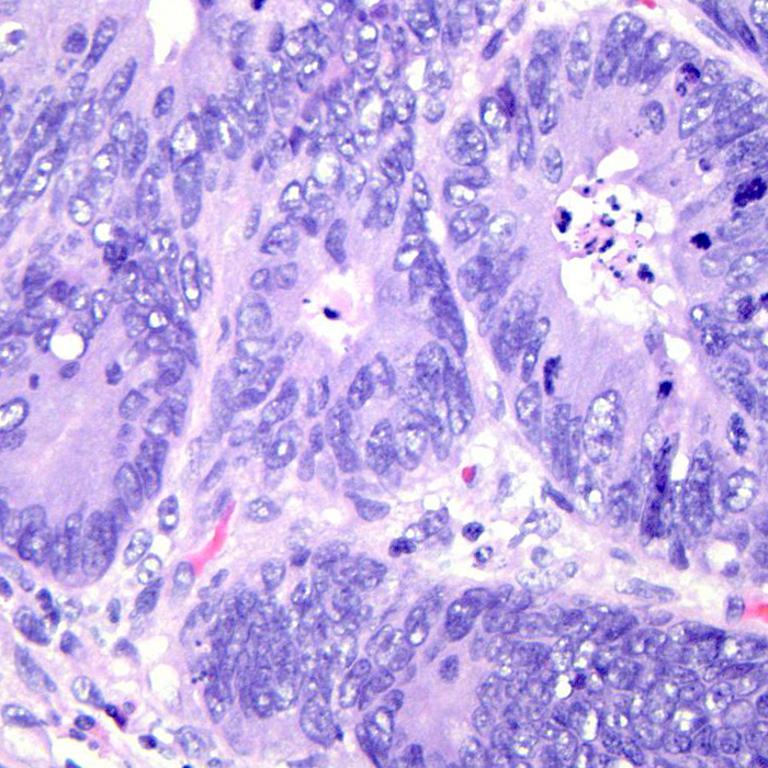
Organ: colon
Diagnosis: adenocarcinomas